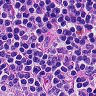
Metastatic tissue present: no